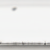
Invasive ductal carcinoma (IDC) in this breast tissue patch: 0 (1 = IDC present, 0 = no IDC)